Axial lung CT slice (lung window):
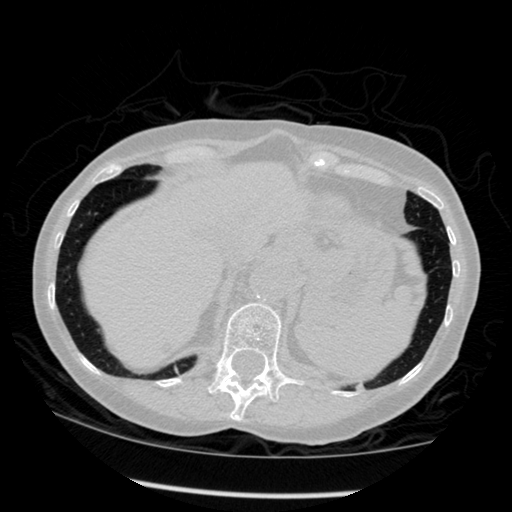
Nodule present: no